Question: I'm developing an android app on 'Cordova'. It just has one 'index.html' page which includes 1300 lines.
I've built and run my last simple apps on emulator successfully, but when I'm trying to run this specific project, the emulator runs the app but just shows a black page.

I tried these commands:
'''
cordova run android
cordova emulate android
ionic run android
ionic emulate android
'''
And I get this lines on 'cmd'
'''
debug:
BUILD SUCCESSFUL
Total time: 13 seconds
Built the following apk(s):
C:\Users\Administrator\siminsarmayeh\platforms\android\ant-build\CordovaApp-
debug.apk
WARNING : No target specified, deploying to emulator 'emulator-5554'.
Installing app on emulator...
Using apk: C:\Users\Administrator\siminsarmayeh\platforms\android\ant-build\Cord
ovaApp-debug.apk
Launching application...
LAUNCH SUCCESS
'''
But I get the same black page every time.
I'm using 'API-19 (Android 4.4.2)' on emulator.
Is this because I'm testing a pretty big project?
This is my index 'Head tag'
'''
<head>
<!-- ==============================================
Title and basic Metas
=============================================== -->
<meta charset="UTF-8">
<title>My App</title>
<!-- ==============================================
Mobile Metas
=============================================== -->
<meta name="viewport" content="width=device-width, initial-scale=1.0">
<!-- ==============================================
Favicons
=============================================== -->
<link rel="shortcut icon" href="images/icon/favicon.ico" type="image/x-icon">
<link rel="apple-touch-icon-precomposed" href="images/icon/apple-touch-icon-57-precomposed.png">
<link rel="apple-touch-icon-precomposed" sizes="114x114" href="images/icon/apple-touch-icon-114-precomposed.png">
<link rel="apple-touch-icon-precomposed" sizes="72x72" href="images/icon/apple-touch-icon-72-precomposed.png">
<link rel="apple-touch-icon-precomposed" sizes="144x144" href="images/icon/apple-touch-icon-144-precomposed.png">
<link rel='stylesheet' id='bootstrap-css' href='css/bootstrap.min.css' type='text/css' media='all' />
<link rel='stylesheet' id='font-awesome.min-css' href='css/font-awesome.min.css' type='text/css' media='all' />
<link rel='stylesheet' id='style-css' href='style.css' type='text/css' media='all' />
<script type='text/javascript' src='js/jquery.js?ver=1.10.2'></script>
<script type='text/javascript' src='js/jquery-migrate.min.js?ver=1.2.1'></script>
<script type='text/javascript' src='js/modernizr.custom.97074.js'></script>
<script type='text/javascript' src='js/quickmetro_map.js'></script>
<link rel="EditURI" type="application/rsd+xml" title="RSD" href="http://theme-art.com/quickmetro-wp/xmlrpc.php?rsd" />
<link rel="wlwmanifest" type="application/wlwmanifest+xml" href="http://theme-art.com/quickmetro-wp/wp-includes/wlwmanifest.xml" />
<link rel='prev' title='Blog' href='http://theme-art.com/quickmetro-wp/blog/' />
<link rel='next' title='Fullwidth Page' href='http://theme-art.com/quickmetro-wp/fullwidth-page/' />
<meta name="generator" content="WordPress 3.7.1" />
<link rel='canonical' href='http://theme-art.com/quickmetro-wp/' />
<link rel='shortlink' href='http://theme-art.com/quickmetro-wp/?p=44' />
<style type="text/css">
.recentcomments a {
display: inline !important;
padding: 0 !important;
margin: 0 !important;
}
</style>
<style type="text/css">
body {
font-family: NASSIM,"Open Sans", Arial, Helvetica, sans-serif !important;
font-size: 15px !important;
background-color:#D0D8DD;
background-repeat: no-repeat;
background-attachment: fixed;
background-position: center center;
-webkit-background-size: cover;
-moz-background-size: cover;
-o-background-size: cover;
background-size: cover;
}
h1, h2, h3, h4, h5, h6 {
font-family: "Quicksand", Arial, Helvetica, sans-serif !important;
}
h1 {
font-size: 50px !important;
}
h2 {
font-size: 34px !important;
}
h3 {
font-size: 26px !important;
}
h4 {
font-size: 28px !important;
}
h5 {
font-size: 38px !important;
}
h6 {
font-size: 17px !important;
}
.navbar {
font-family: "PT Sans", Arial, Helvetica, sans-serif !important;
}
.navbar-default .navbar-nav li a {
font-size: 25px !important;
font-family: NASSIM;
}
.home-link {
width: 134px;
height: 50px;
padding: 0;
background-image: url(images/icon/logo.png);
background-repeat: no-repeat;
}
.section.home {
background-image: url(uploads/2013/11/home-bg.jpg);
background-repeat: no-repeat;
background-attachment: fixed;
background-position: center center;
-webkit-background-size: cover;
-moz-background-size: cover;
-o-background-size: cover;
background-size: cover;
}
.section.portfolio {
}
.section.about {
}
.section.service {
}
.section.team {
}
.section.client {
}
.section.contact {
}
.tile-portfolio {
background: #00c6ff;
}
.tile-about {
background: #f39c12;
}
.tile-service {
background: #FD2561;
}
.tile-team {
background: #FF08FF;
}
.tile-client {
background: #49E035;
}
.tile-contact {
background: #1B3146;
}
.modal-content {
background: #005286;
}
.contact-box {
background: #1A6593;
background: rgba(26, 101, 147,0.9);
}
.tweet-box {
background: #5398AF;
}
.skills {
background: #146FA8;
background: rgba(20,111,168,0.9);
}
.about-box {
background: #146FA8;
background: rgba(20,111,168,0.9);
}
.check-our-work a {
background: #4FBAFF;
background: rgba(79,186,255,0.9);
}
.feature-box {
background: #3196D6;
background:rgba(49, 150, 214,0.9);
}
.team-member {
background:#3196D6;
background: rgba(49, 150, 214,0.9);
}
.navbar {
background: #1A6593 !important;
}
::-webkit-scrollbar {
display: none;
}
.client .quotes {
background: #2D92FF;
background: rgba(45,146,255,0.8);
}
.client .quotes:after {
border-left-color: #2D92FF;
border-left-color: rgba(45,146,255,0.8);
}
.client .photos .author {
background: #2D92FF;
background: rgba(45,146,255,0.8);
}
@media (max-width:767px) {
.client .quotes:after {
border-left-color: transparent;
}
.client .quotes:before {
border-bottom-color: #2D92FF;
border-bottom-color: rgba(45,146,255,0.8);
}
}
#qrpopup
{
position:fixed;z-index:9999;background-color:rgba(0, 0, 0,0.9);width:100%; height:100%;display:none;
}
</style>
</head>
'''
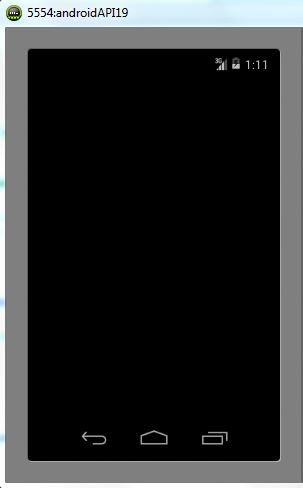
Answer: You haven't included 'cordova.js' file in your 'index.html'. Add this line to it:
'''
<script type='text/javascript' src='cordova.js'></script>
'''